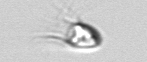
Label: Balanion